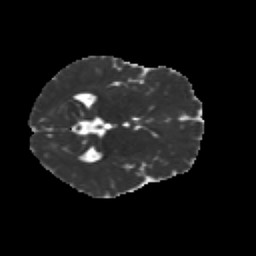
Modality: MD
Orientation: axial
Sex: male
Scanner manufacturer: siemens
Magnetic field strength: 3 T
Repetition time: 5 s
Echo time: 0.071 s